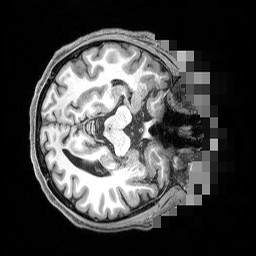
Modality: T1w
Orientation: axial
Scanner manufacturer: siemens
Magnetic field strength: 3 T
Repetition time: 2.4 s
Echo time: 0.00256 s